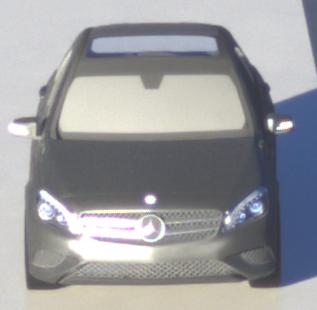
Make: Mercedes-Benz
Model: A 180
Detailed model: A-Class (176)
Model produced from: 2012/09
Model produced until: 2015/07
Doors: 5
Color: gray
Road condition: wet road
Daytime: sunrise or sunset
Contrast: high contrast